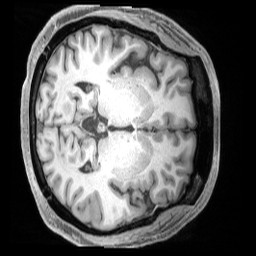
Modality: T1w
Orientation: axial
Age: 42
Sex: male
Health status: ill
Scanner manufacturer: siemens
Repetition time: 2.4 s
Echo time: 0.00231 s